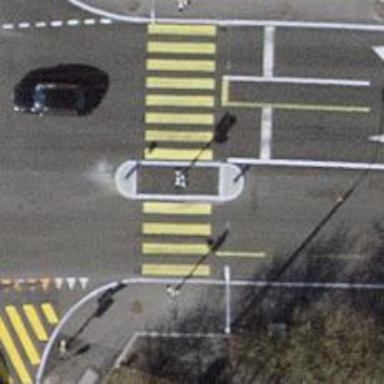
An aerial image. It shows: Zebra crossing with traffic signals. The crossing is marked by traffic lights.